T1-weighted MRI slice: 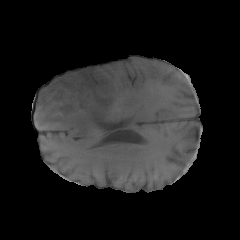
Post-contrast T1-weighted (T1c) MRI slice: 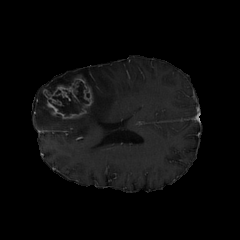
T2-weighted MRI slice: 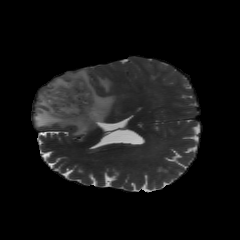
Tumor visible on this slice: yes